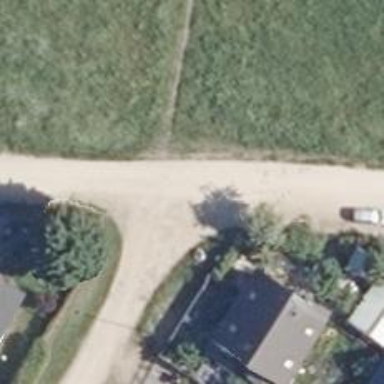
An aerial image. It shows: Residential road with compacted surface.